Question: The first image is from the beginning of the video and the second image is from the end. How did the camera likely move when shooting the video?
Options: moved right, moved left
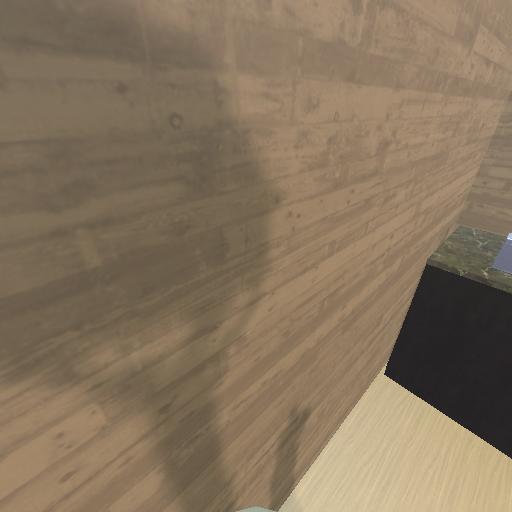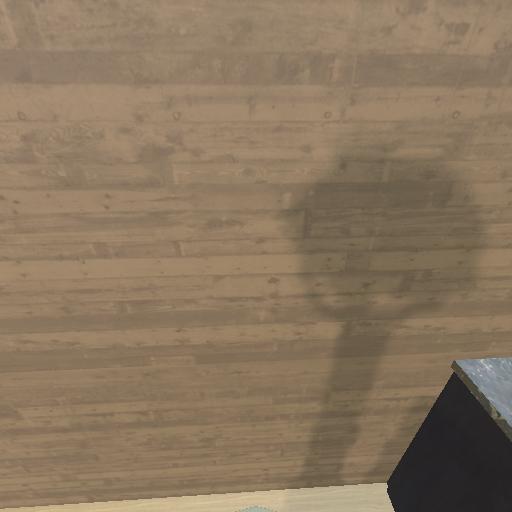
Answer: moved right